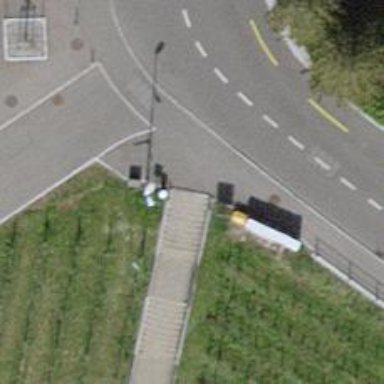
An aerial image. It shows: Steps on sett surface road.